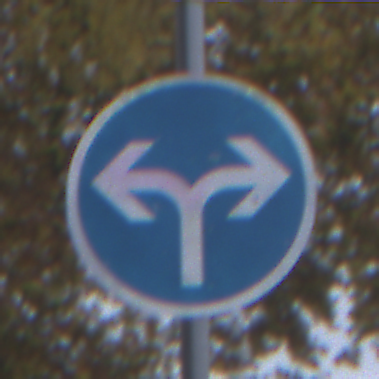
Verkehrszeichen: VorgeschriebeneFahrtrichtungRechtsOderLinks
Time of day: MorningAfternoon
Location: Outdoor (Urban)
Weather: Overcast
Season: NotSpecified
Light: Natural